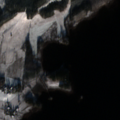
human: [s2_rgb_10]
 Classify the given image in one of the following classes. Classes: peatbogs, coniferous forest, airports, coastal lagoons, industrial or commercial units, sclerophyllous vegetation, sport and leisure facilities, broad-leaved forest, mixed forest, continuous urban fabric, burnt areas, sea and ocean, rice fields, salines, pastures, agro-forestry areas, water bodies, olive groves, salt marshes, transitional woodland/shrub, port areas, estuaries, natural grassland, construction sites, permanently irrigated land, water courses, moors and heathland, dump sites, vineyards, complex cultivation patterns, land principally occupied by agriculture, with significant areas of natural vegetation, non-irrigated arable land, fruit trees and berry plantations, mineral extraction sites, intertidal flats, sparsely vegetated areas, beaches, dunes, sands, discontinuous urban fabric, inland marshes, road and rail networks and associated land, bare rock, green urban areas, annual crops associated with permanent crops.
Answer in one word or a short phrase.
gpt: non-irrigated arable land, land principally occupied by agriculture, with significant areas of natural vegetation, coniferous forest, transitional woodland/shrub, water bodies